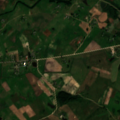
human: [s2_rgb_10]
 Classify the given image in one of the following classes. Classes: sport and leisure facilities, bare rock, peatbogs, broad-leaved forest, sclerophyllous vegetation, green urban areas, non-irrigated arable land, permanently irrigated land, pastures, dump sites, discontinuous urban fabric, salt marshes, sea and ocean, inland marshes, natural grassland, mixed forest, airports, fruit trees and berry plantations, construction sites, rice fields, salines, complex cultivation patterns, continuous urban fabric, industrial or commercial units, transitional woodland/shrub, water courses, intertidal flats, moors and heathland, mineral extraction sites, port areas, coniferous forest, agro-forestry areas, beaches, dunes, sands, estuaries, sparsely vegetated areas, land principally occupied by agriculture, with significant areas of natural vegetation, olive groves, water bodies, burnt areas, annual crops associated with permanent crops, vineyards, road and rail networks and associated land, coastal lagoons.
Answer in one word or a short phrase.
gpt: discontinuous urban fabric, pastures, complex cultivation patterns